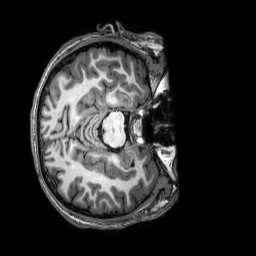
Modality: T1w
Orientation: axial
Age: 22
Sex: male
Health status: healthy
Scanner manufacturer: philips
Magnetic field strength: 3 T
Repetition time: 0.009 s
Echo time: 0.003996 s